Question: I want to know how to loop through the children of 'everyone'. I'm using Firebase and AngularJS.
My firebase object looks like:

To me it looks like a dictionary, so from <URL> I have tried
'''
syncData('everyone').$bind($scope, 'everyone').then(function() {
var keys = $scope.everyone.$getIndex();
for (var key in $scope.everyone) {
console.log("key : " + key + " value : " + $scope.everyone[key]);
}
});
'''
The log does contain the child objects, but it also includes all the methods. Like so
'''
... Before this line is all the other methods.
key : $on value : function (a,c){if("loaded"==a&&b._loaded)return b._timeout(function(){c()}),void 0;if(!b._on.hasOwnProperty(a))throw new Error("Invalid event type "+a+" specified");b._on[a].push(c)} controllers.js:58
key : $off value : function (a,c){if(b._on.hasOwnProperty(a))if(c){var d=b._on[a].indexOf(c);-1!==d&&b._on[a].splice(d,1)}else b._on[a]=[];else b._fRef.off()} controllers.js:58
key : $auth value : function (a){var c=b._q.defer();return b._fRef.auth(a,function(a,b){null!==a?c.reject(a):c.resolve(b)},function(a){c.reject(a)}),c.promise} controllers.js:58
key : $getIndex value : function (){return angular.copy(b._index)} controllers.js:58
key : -JH45WOOAtnZfUZkrJb1 value : [object Object] controllers.js:58
key : -JH45YdfwptGv3y6UqyV value : [object Object] controllers.js:58
key : -JH45_zxptV_dmibyGzL value : [object Object]
'''
I'm doing this because my code was designed to use an array, but Firebase discourage using arrays (for values that multiple people could change). So I'm trying to loop through the firebase dictionary and copy the objects into an array on the client side. So I don't have to change too much of my code.
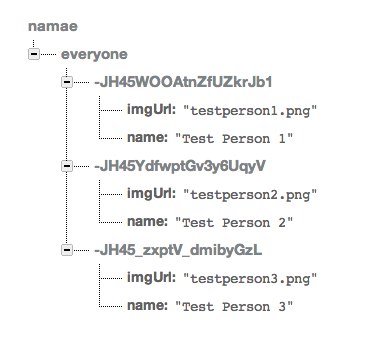
Answer: The correct way to iterate values in an angularFire object is by using $getIndex(). You have this in your code above, but did not utilize it in the for loop.
Since you are already using the <URL>.
Instead, just change your for loop to iterate the keys instead of the angularFire instance:
'''
syncData('everyone').$bind($scope, 'everyone').then(function() {
var keys = $scope.everyone.$getIndex();
// utilizing Angular's helpers
angular.forEach(keys, function(key) {
console.log(key, $scope.everyone[key]);
});
// or as a for loop
for(var i=0, len = keys.length; i < len; i++) {
console.log(keys[i], $scope.everyone[keys[i]]);
}
});
'''
To utilize the object in the DOM, use <URL>:
'''
<ul>
<li ng-repeat="(key,user) in everyone">{{key}}, {{user|json}}</li>
</ul>
'''